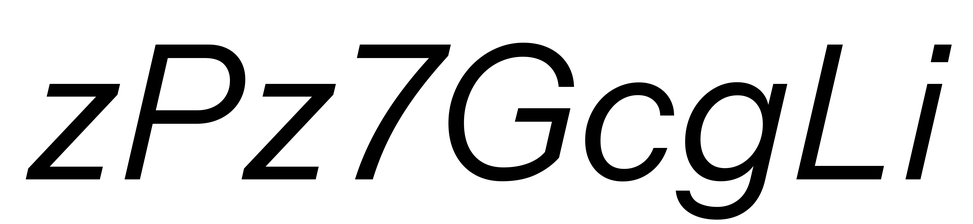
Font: InstrumentSans-Italic_Italic